Interaction volume radius: 10 \u00c5
Interaction volume height: 45 \u00c5
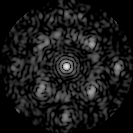
Disorder parameter: 0.4911